Question: My Application has with a layout (FrameLayout) for .
- - -
Here is a graphical explanation:

I want to be able to go back to "CamFragment(B)" from "InfoPlaceFragment(C)", and to go back to "PlacesFragment(A)" from "CamFragment(B)".
-
------- EDIT -------
:
In the :
// This method is called when the data from the server is received:
'''
// Here I create the "PlaceFragment"
fManager = getSupportFragmentManager();
fragmentPlaces = new PlacesFragment();
fManager.beginTransaction()
.replace(R.id.fragment_list_container, fragmentPlaces)
.commit();
'''
// This method is called when the resort is selected
'''
fragmentCams = new CamsFragment();
fManager.beginTransaction()
.replace(R.id.fragment_list_container, fragmentCams)
.addToBackStack(null)
.commit();
'''
// This method is called when the btn info is selected
'''
fragmentInfo = new InfoResortFragment();
fManager = getSupportFragmentManager();
fManager.beginTransaction()
.replace(R.id.fragment_list_container, fragmentInfo, "Info")
.addToBackStack(null)
.commit();
'''
When you press the back button, if you are in the "Info Fragment" it returns to "PlaceFragment" and if you are in the "CamsFragment" it returns to "PlacesFragment".
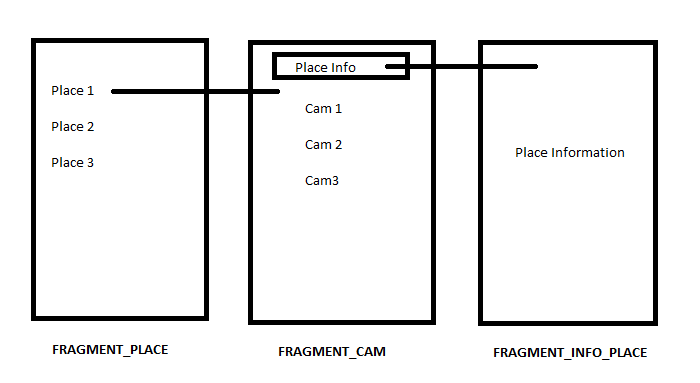
Answer: When you create your FragmentTransaction that will add/remove/replace (or whatever pattern you are using) the Fragments, just make sure to call <URL>